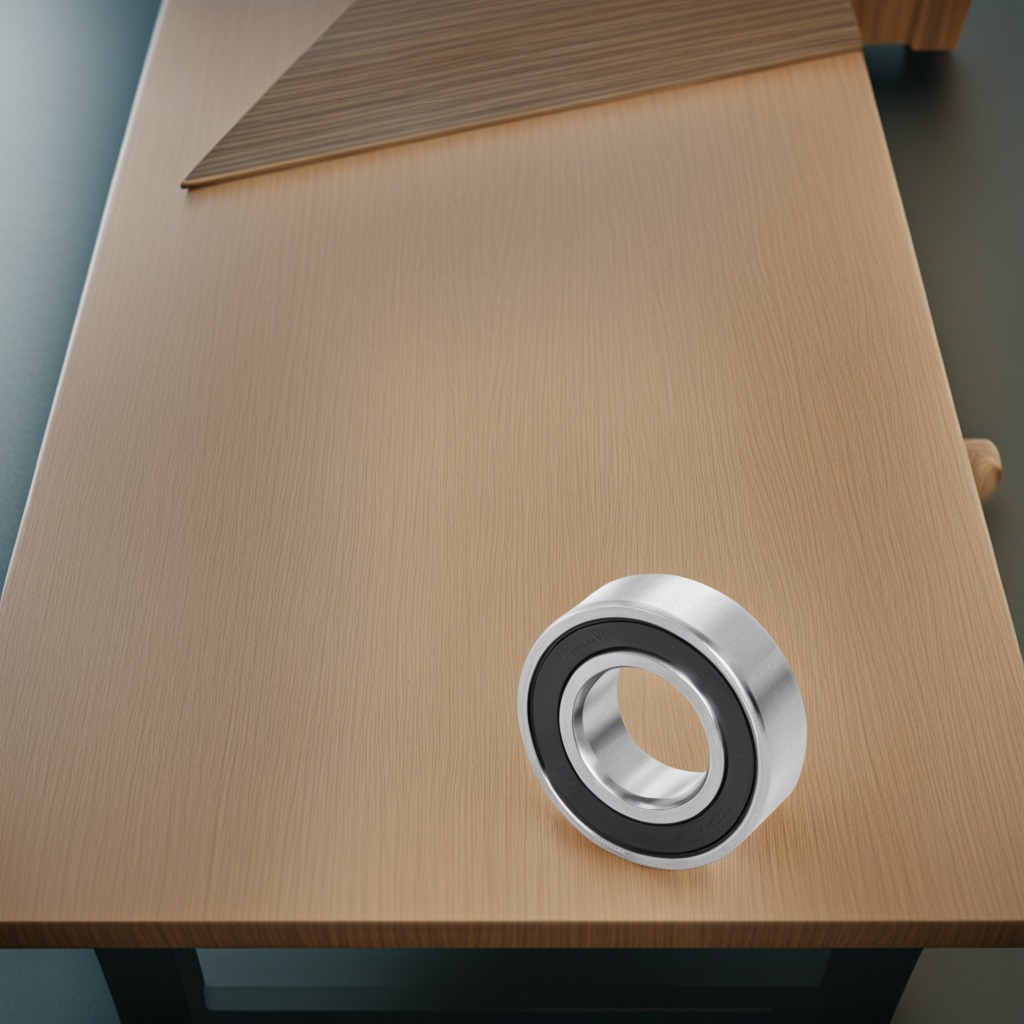
A metal ball bearing is lying on the workbench inside a coastal fishing gear workshop.